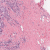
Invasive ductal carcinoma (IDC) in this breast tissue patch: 1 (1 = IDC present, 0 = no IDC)